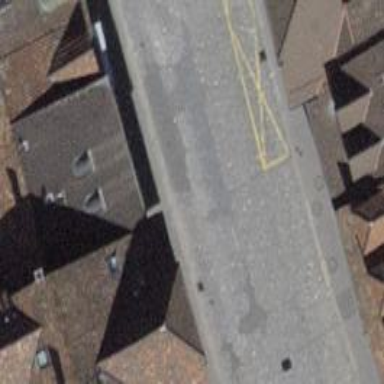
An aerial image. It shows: Tertiary road with flattened cobblestone surface and sidewalks on both sides.